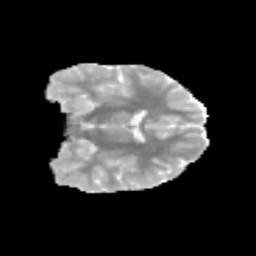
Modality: MD
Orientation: coronal
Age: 12
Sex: female
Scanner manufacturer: siemens
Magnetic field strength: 3 T
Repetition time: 3.8 s
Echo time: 0.07 s